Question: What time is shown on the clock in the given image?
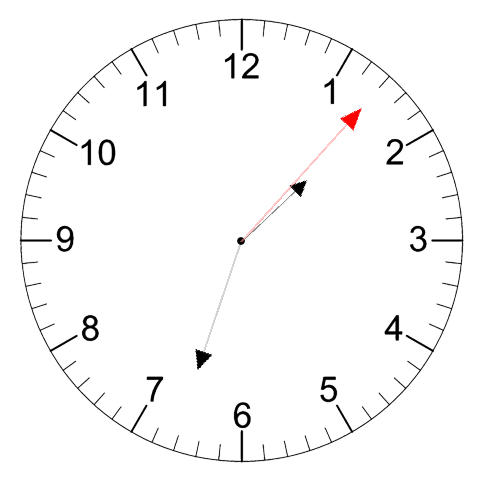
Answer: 01:33:07